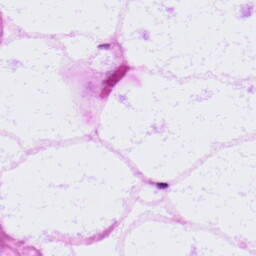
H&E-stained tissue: LymphNode